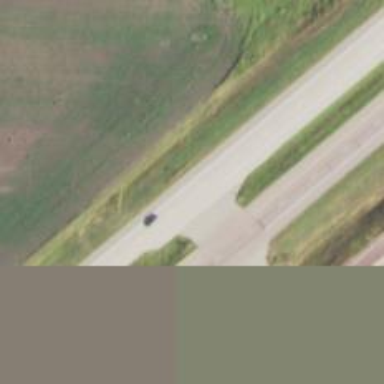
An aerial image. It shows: Trunk highway.